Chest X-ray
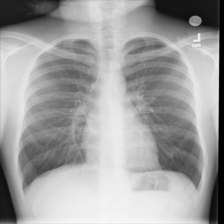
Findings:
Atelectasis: negative
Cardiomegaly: negative
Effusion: negative
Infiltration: negative
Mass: negative
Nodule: negative
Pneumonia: negative
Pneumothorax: negative
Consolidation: negative
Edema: negative
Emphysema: negative
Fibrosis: negative
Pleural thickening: negative
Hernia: negative